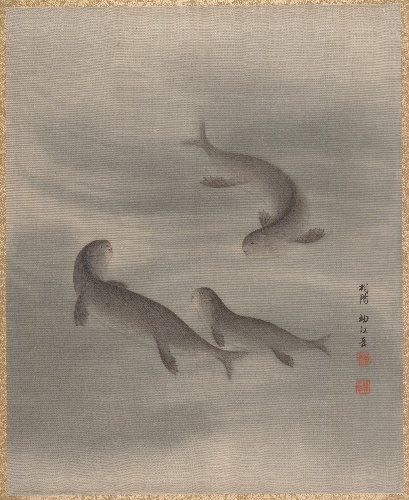
Artist: Seki Shūkō
Artist bio: Japanese, 1858–1915
Date: ca. 1890–92
Object type: Album leaf
Classification: Paintings
Medium: Album leaf; silk
Culture: Japan
Period: Meiji period (1868–1912)
Dimensions: 13 1/2 x 10 7/8 in. (34.3 x 27.6 cm)
Department: Asian Art
Credit line: Charles Stewart Smith Collection, Gift of Mrs. Charles Stewart Smith, Charles Stewart Smith Jr., and Howard Caswell Smith, in memory of Charles Stewart Smith, 1914
Accession year: 1914
Repository: Metropolitan Museum of Art, New York, NY
Tags: Animals